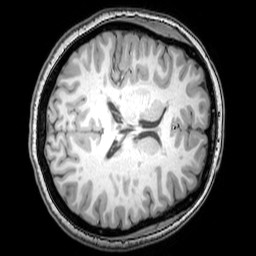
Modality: T1w
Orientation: axial
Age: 23
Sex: female
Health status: healthy
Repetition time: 0.081 s
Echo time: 0.037 s